Question: > when ever i get a notification from gcm i need to raise a alert dialog with list of events in that dialog.i do that by using the custom toast message.but i am unable to write the clicking event for the list in the alert dialog box.
I call this method when ever i get new notification.alert dialog is appear but onclick event is not working for the list..
'''
public void displayToast()
{
LayoutInflater mInflater = LayoutInflater.from(con);
View myView = mInflater.inflate(R.layout.statusbar, null);
Toast toast = new Toast(con.getApplicationContext());
toast.setGravity(Gravity.CENTER_VERTICAL, 0, 0);
TextView tv = (TextView) myView.findViewById(R.id.notificationtype);
ListView lv = (ListView) myView.findViewById(R.id.listView1);
lv.setAdapter(new StatusAdapter(con, list));
tv.setText("MESSAGES");
lv.setOnItemClickListener(new OnItemClickListener() {
public void onItemClick(AdapterView<?> arg0, View arg1, int arg2,long arg3) {
// TODO Auto-generated method stub
if (list.get(arg2).getType().equals("S Notification")) {
Intent it = new Intent(con,ViewEventActivity.class);
it.putExtra("eventid", list.get(arg2).getId());
it.putExtra("event", "team");
con.startActivity(it);
//dialog.dismiss();
}
if (list.get(arg2).getType().equals("S R Notification")) {
Intent it = new Intent(con,GameDetailsActivity.class);
it.putExtra("id", list.get(arg2).getId());
con.startActivity(it);
//dialog.dismiss();
}
if (list.get(arg2).getType().equals("A Notification")) {
Intent intent = new Intent(con,ViewItemActivity.class);
intent.putExtra("id", "" + list.get(arg2).getId());
con.startActivity(intent);
//dialog.dismiss();
}
if (list.get(arg2).getType().equals("D Notification")) {
Intent it = new Intent(con,PersonalDetails.class);
it.putExtra("personId", list.get(arg2).getId());
con.startActivity(it);
//dialog.dismiss();
}
if (list.get(arg2).getType().equals("M Notification")) {
Intent it = new Intent(con,MessageContentActivity.class);
it.putExtra("messageid", list.get(arg2).getId());
con.startActivity(it);
// dialog.dismiss();
}
}
});
toast.setDuration(Toast.LENGTH_LONG);
toast.setDuration(<PHONE>);
toast.setView(myView);
toast.show();
}
'''

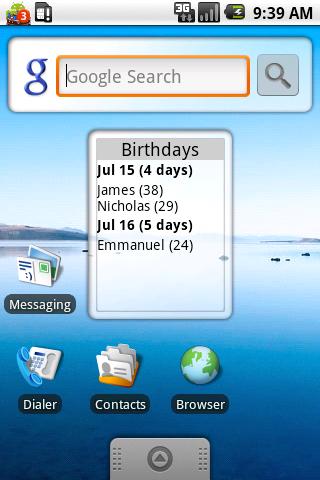
Answer: Toast Window has the property 'WindowManager.LayoutParams.FLAG_NOT_FOCUSABLE' set by the framework,
So any Views that you have cannot be sent events to it.